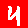
Digit: 4